Question: I am trying hard time to align this paticular layout but unable to set it correctly.
can anyone help me out with this.
I need exactly the row layout as shown below:

This is what I have now:
'''
<LinearLayout
android:layout_width="wrap_content"
android:layout_height="fill_parent"
android:layout_weight="1"
android:orientation="horizontal" >
<TextView
android:id="@+id/txtTitle"
android:layout_width="fill_parent"
android:layout_height="wrap_content"
android:layout_marginLeft="10dip"
android:layout_weight="1"
android:ellipsize="marquee"
android:gravity="center_vertical"
android:singleLine="true"
android:textSize="20sp" />
<TextView
android:id="@+id/txtadd"
android:layout_width="fill_parent"
android:layout_height="wrap_content"
android:layout_marginLeft="25dip"
android:layout_weight="1"
android:ellipsize="marquee"
android:singleLine="true"
android:textSize="18sp" />
</LinearLayout>
<TextView
android:id="@+id/txtLongDesc"
android:layout_width="fill_parent"
android:layout_height="wrap_content"
android:layout_marginLeft="10dip"
android:ellipsize="marquee"
android:focusable="true"
android:focusableInTouchMode="true"
android:gravity="center_vertical"
android:marqueeRepeatLimit="marquee_forever"
android:scrollHorizontally="true"
android:singleLine="true"
android:textColor="@color/blue_header"
android:textSize="16sp" />
</LinearLayout>
<ImageView
android:id="@+id/btndelete"
android:layout_width="0dp"
android:layout_height="wrap_content"
android:layout_alignParentEnd="true"
android:layout_alignParentRight="true"
android:layout_gravity="right"
android:layout_toRightOf="@+id/txtadd"
android:layout_weight="1"
android:scaleType="fitEnd"
android:src="@drawable/ic_menu_delete" />
'''
I want the button to be centered for both the linear layoyuts and the long text should be marquee.
The problem is If I set the long textview to 'fill_parent' its pushing the button.
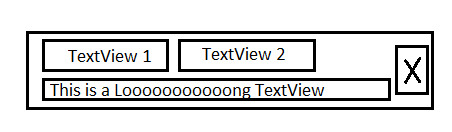
Answer: Use 'LinearLayout' with 'weight' properties :
'''
<LinearLayout xmlns:android="http://schemas.android.com/apk/res/android"
android:layout_width="match_parent"
android:layout_height="wrap_content">
<LinearLayout
android:layout_width="0dp"
android:layout_height="wrap_content"
android:layout_weight="1"
android:orientation="vertical">
<LinearLayout
android:layout_width="match_parent"
android:layout_height="wrap_content">
<TextView
android:id="@+id/txtTitle"
android:layout_width="wrap_content"
android:layout_height="wrap_content"
android:ellipsize="marquee"
android:gravity="center_vertical"
android:singleLine="true"
android:textSize="20sp" />
<TextView
android:id="@+id/txtadd"
android:layout_width="wrap_content"
android:layout_height="wrap_content"
android:ellipsize="marquee"
android:singleLine="true"
android:textSize="18sp" />
</LinearLayout>
<TextView
android:id="@+id/txtLongDesc"
android:layout_width="fill_parent"
android:layout_height="wrap_content"
android:ellipsize="marquee"
android:focusable="true"
android:focusableInTouchMode="true"
android:gravity="center_vertical"
android:marqueeRepeatLimit="marquee_forever"
android:scrollHorizontally="true"
android:singleLine="true"
android:textColor="@color/blue_header"
android:textSize="16sp" />
</LinearLayout>
<ImageView
android:id="@+id/btndelete"
android:layout_width="wrap_content"
android:layout_height="wrap_content"
android:adjustViewBounds="true"
android:src="@drawable/ic_menu_delete" />
</LinearLayout>
'''